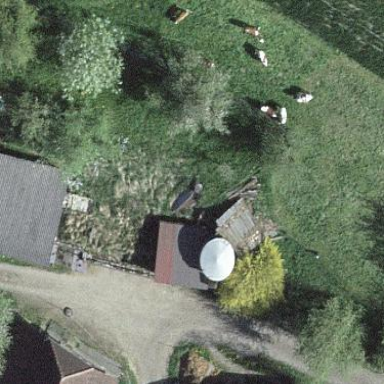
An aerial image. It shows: Farm auxiliary building.